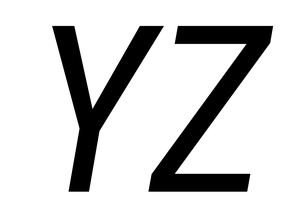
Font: Roboto-Italic_Condensed_Italic